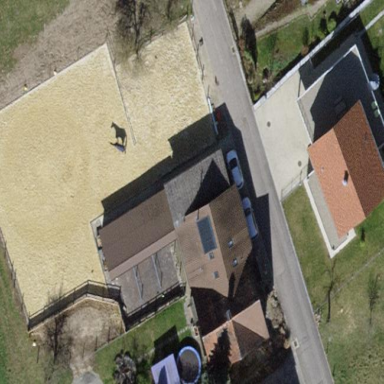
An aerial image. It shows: Gabled roofed house.